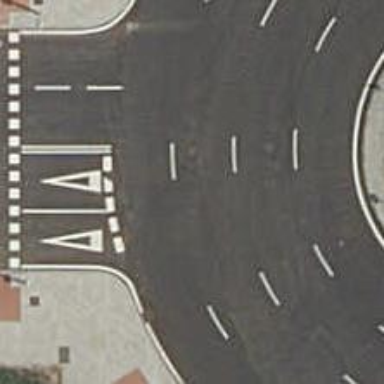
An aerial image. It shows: Roundabout on residential road.